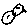
Label: bird